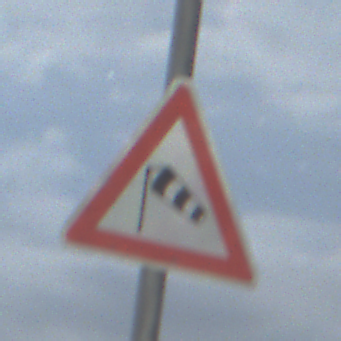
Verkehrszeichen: SeitenwindVonLinks
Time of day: Night
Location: Outdoor (Nature)
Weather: Overcast
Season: NotSpecified
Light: Artificial